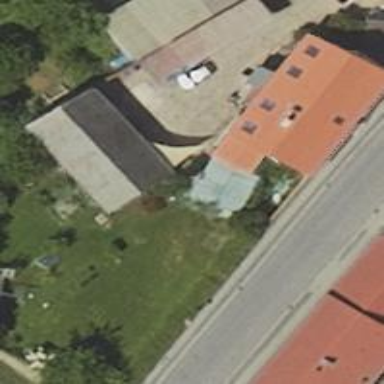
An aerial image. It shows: Shed building.